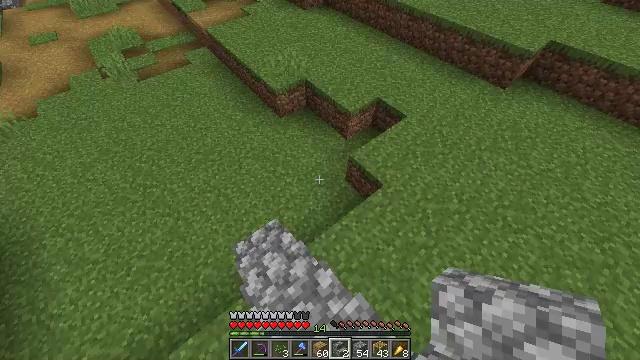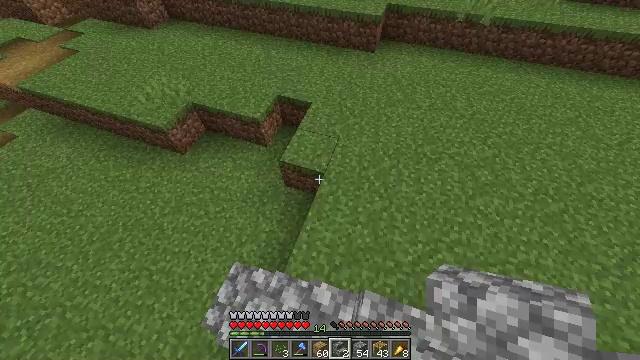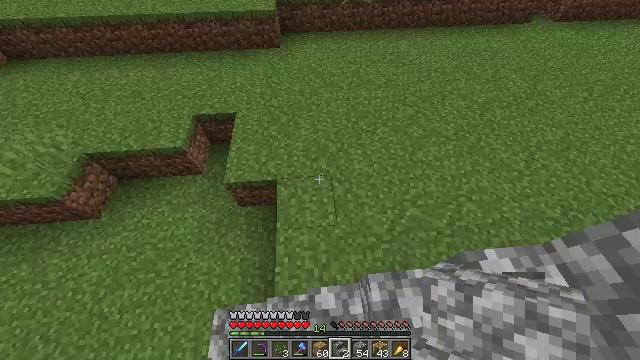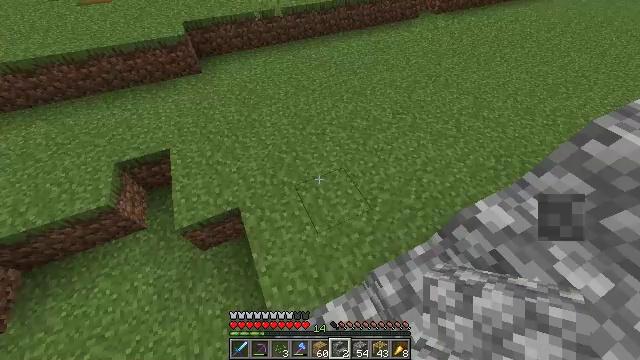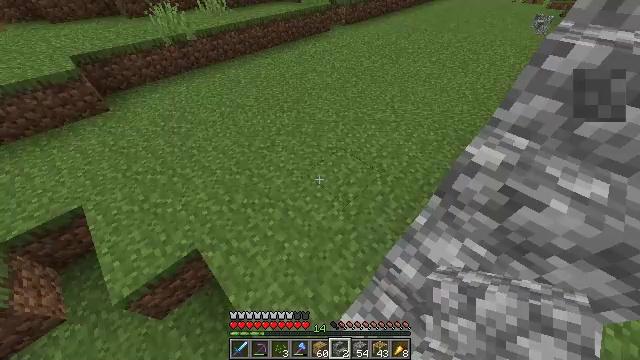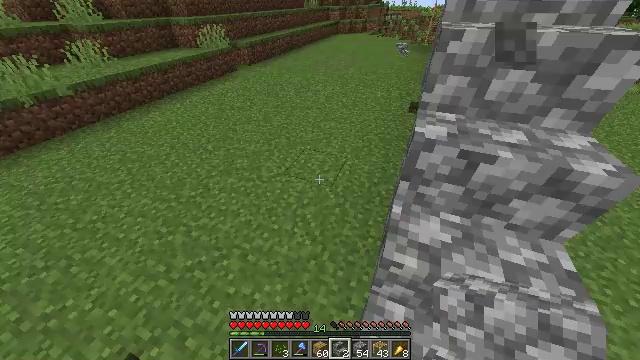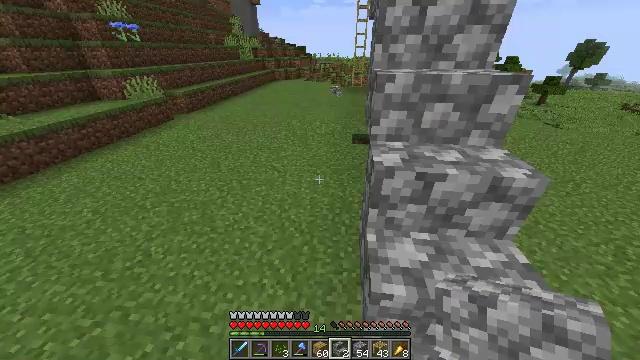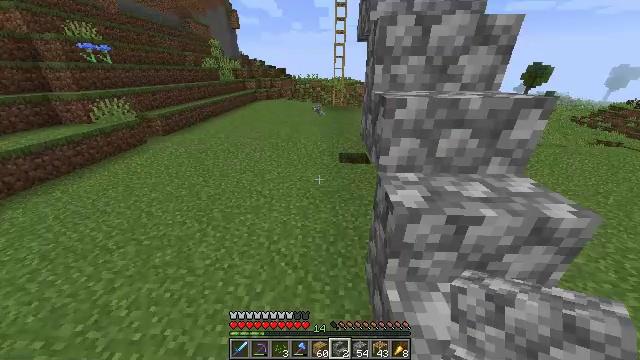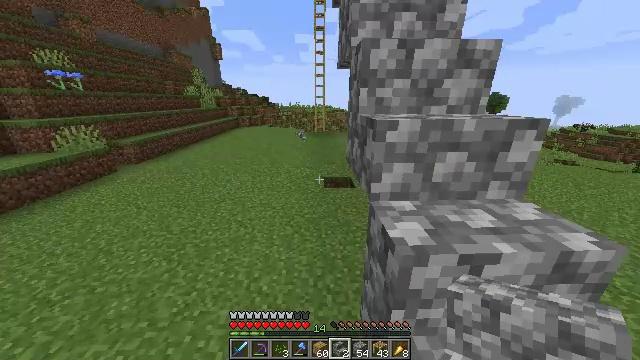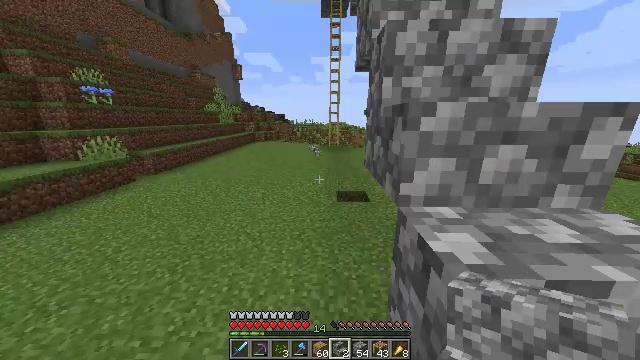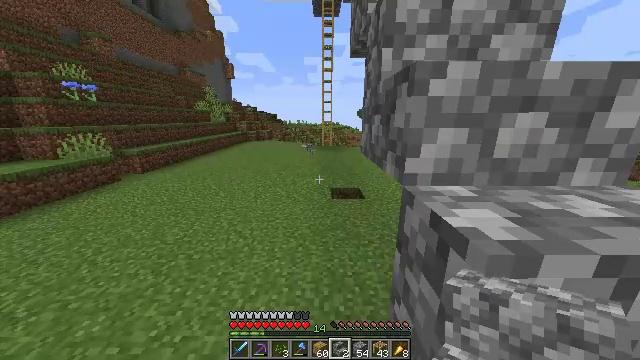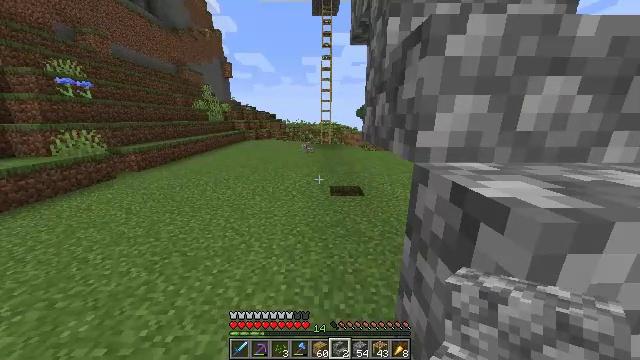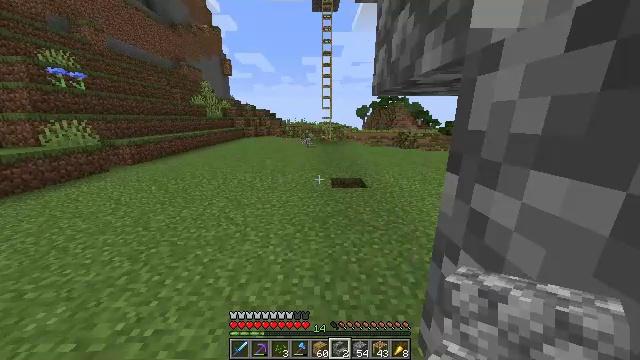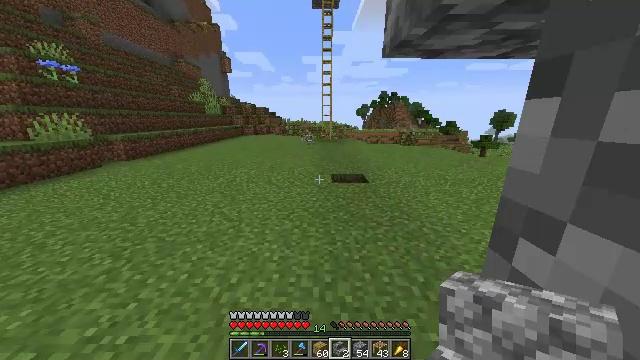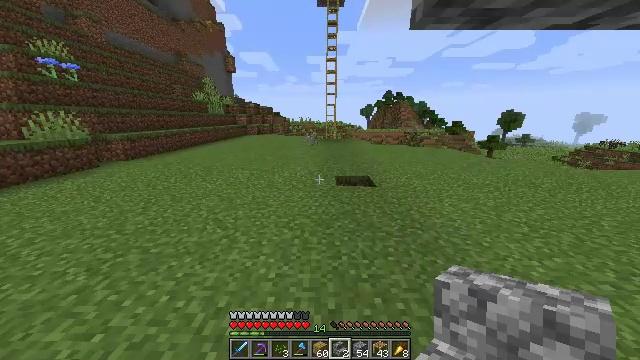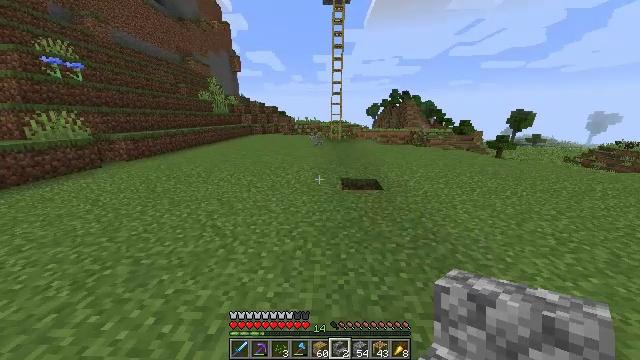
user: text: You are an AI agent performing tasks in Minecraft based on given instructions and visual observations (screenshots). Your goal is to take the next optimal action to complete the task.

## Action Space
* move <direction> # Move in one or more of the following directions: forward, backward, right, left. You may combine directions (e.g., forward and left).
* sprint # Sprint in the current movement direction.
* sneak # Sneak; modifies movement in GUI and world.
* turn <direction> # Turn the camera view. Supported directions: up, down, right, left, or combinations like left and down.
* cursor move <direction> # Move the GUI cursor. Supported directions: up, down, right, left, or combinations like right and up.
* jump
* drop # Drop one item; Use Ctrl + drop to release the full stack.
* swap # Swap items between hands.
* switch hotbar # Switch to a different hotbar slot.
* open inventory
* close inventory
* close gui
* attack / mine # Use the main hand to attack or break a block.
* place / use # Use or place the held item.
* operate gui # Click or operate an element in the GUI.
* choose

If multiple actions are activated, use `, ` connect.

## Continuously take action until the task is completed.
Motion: motion action
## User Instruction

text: Remove the scaffolding structure.
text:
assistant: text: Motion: move forward, sprint, turn right
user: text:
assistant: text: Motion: move forward, sprint, turn right
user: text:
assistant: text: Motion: move forward, turn right and up
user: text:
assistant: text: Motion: move forward, turn right and up
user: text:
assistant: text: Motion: move forward, turn right and up
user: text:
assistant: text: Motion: move forward, turn right and up
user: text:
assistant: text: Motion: move forward, turn right and up
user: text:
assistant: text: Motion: move forward, turn right and up
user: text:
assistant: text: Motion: move forward, sprint, turn left and up
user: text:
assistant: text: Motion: move forward, sprint, turn right
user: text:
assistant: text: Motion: move forward, sprint
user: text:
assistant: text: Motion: move forward, sprint
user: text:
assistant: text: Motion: move forward, sprint
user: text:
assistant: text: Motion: move forward, turn left
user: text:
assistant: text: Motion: move forward, turn left
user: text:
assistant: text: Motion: move forward
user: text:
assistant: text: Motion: move forward, turn up
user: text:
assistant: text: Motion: move forward, turn left
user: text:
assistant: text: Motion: move forward, sprint
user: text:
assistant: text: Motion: move forward, sprint
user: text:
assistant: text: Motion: move forward, sprint
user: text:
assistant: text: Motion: move forward, sprint
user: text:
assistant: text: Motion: move forward, sprint
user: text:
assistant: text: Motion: move forward
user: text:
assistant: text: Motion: move forward, turn right
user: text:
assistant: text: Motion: move forward, turn right
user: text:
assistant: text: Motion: move forward
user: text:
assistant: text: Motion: move forward, sprint
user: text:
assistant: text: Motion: move forward, sprint
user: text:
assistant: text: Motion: move forward, sprint